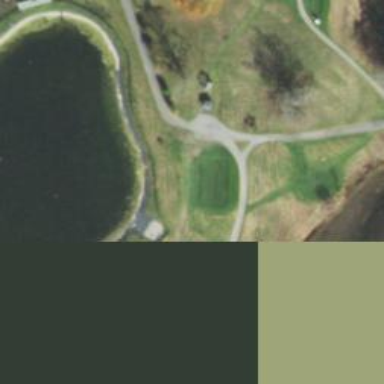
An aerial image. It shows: Path for both road and golf.